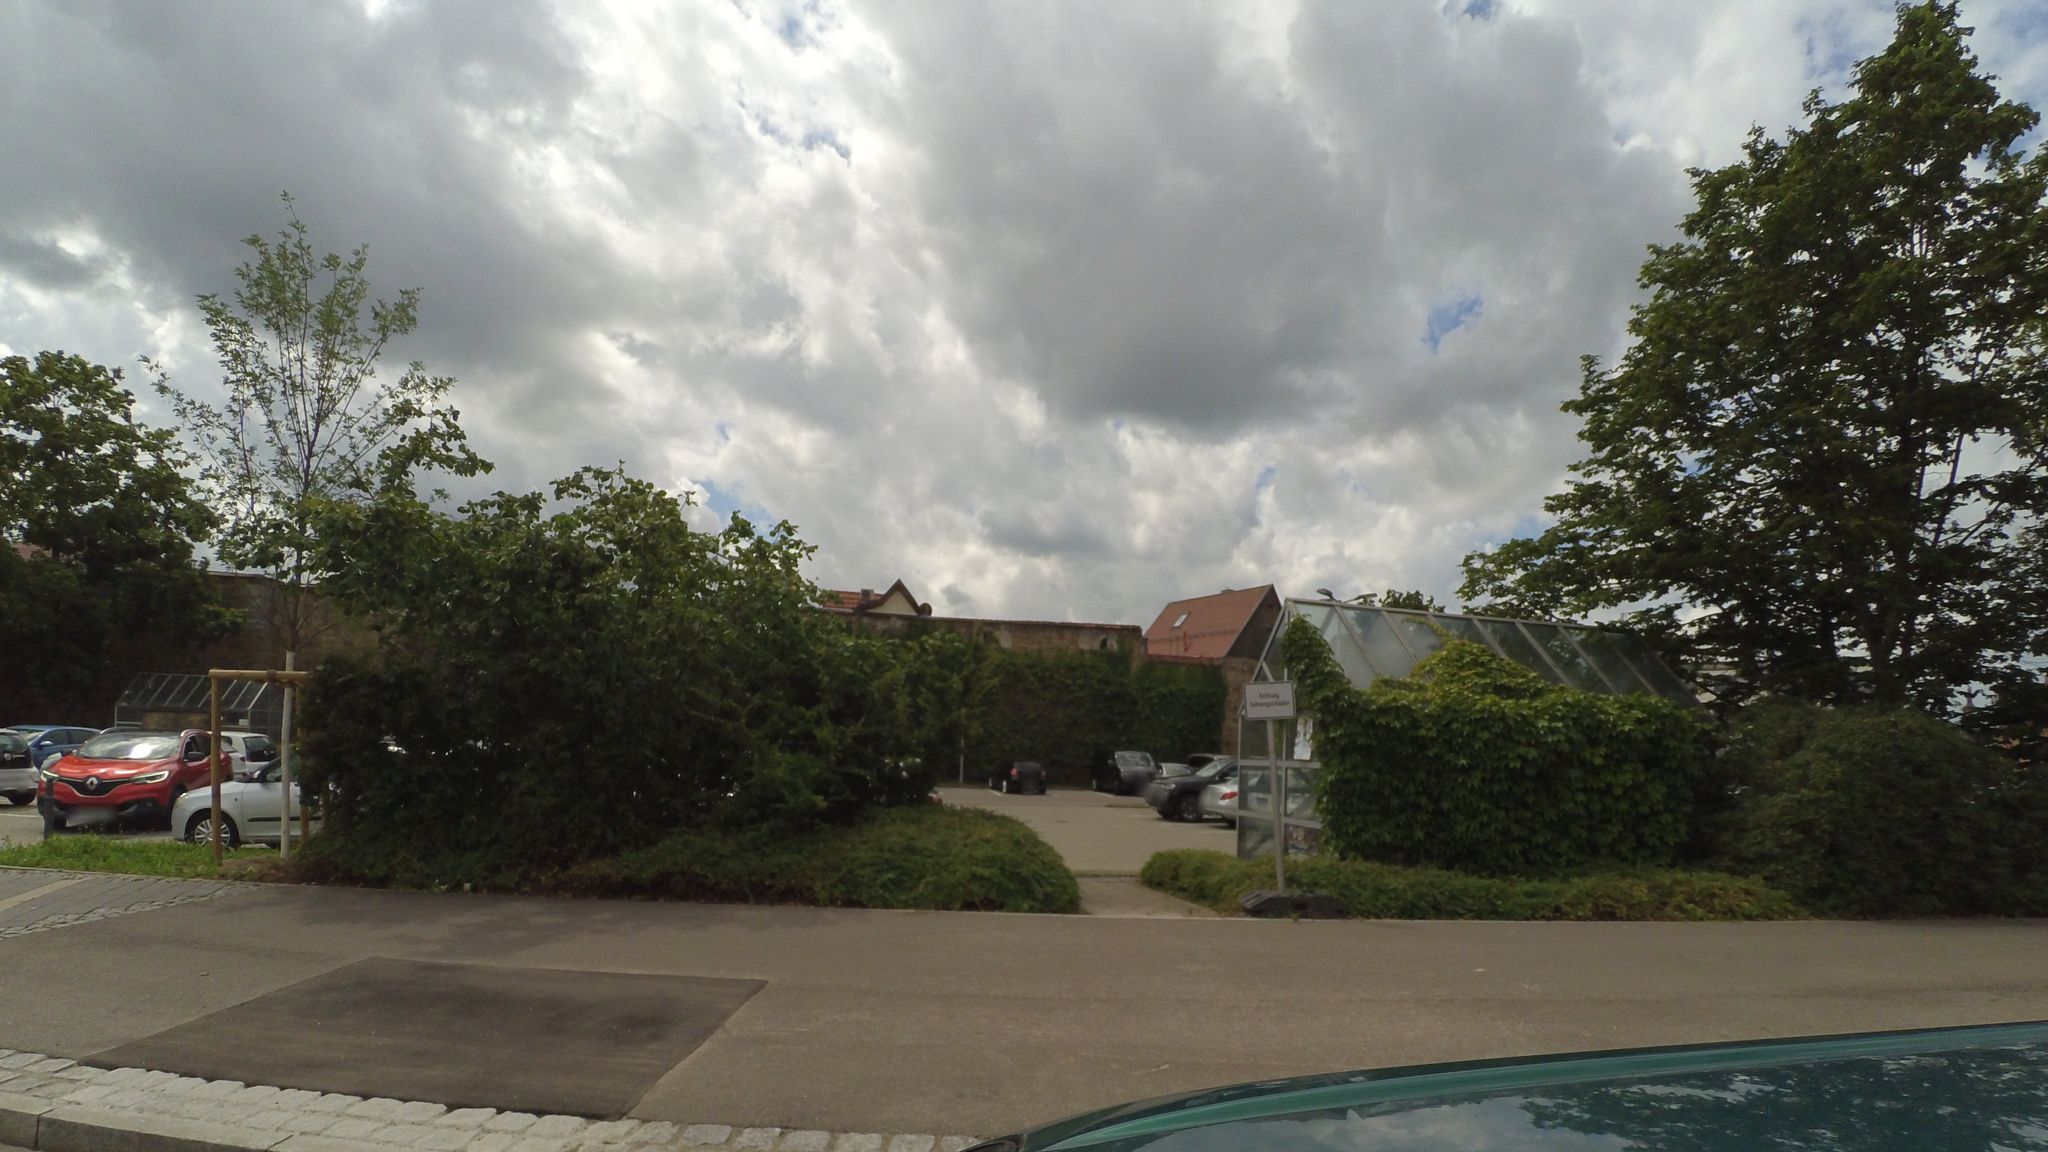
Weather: cloudy
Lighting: day
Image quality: good
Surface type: driving surface
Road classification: secondary
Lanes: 1
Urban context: dense urban cluster
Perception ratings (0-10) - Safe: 7.62, Lively: 7.57, Beautiful: 9.38, Boring: 4.33, Depressing: 4, Wealthy: 6.77